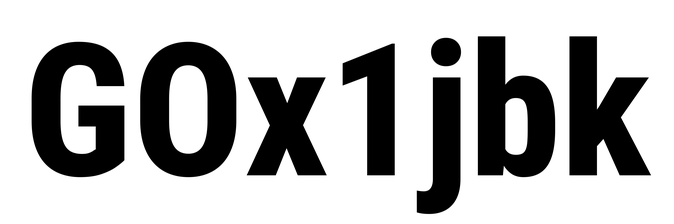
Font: Roboto_Condensed_ExtraBold